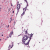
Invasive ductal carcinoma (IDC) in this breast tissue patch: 1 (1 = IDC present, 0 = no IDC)